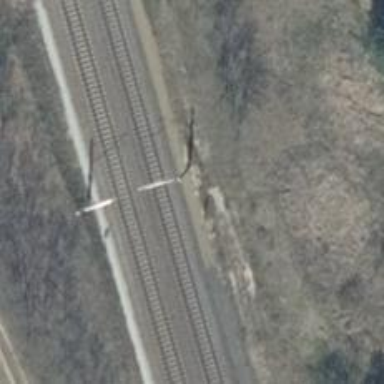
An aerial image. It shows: Milestone along the railway track with catenary mast.